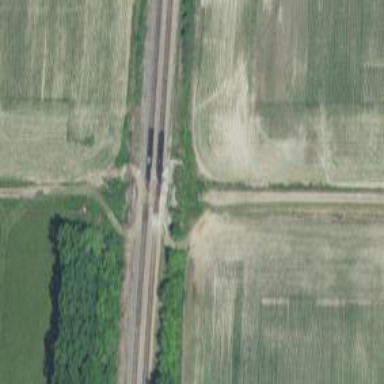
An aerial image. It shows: Railway siding for service.